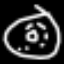
Label: donut